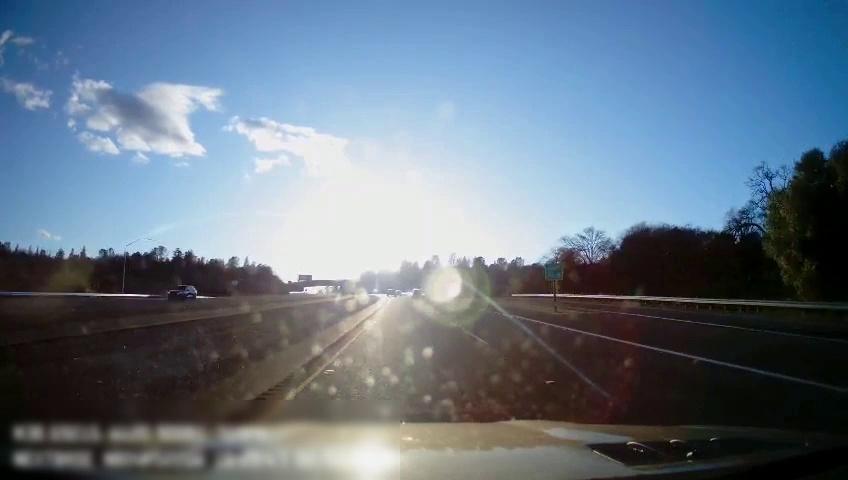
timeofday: Day
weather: Sunny
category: Drivable Space
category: Drivable Space
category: Vehicles | Car
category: Vehicles | SUV
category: Lanes | Current Lane
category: Lanes | Current Lane
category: Lanes | Alternate Lane
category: Lanes | Alternate Lane
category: Lanes | Alternate Lane
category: Traffic | Signs